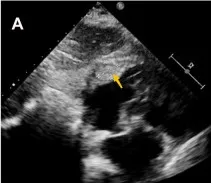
Multiple investigations for diagnosis of Case3. (A) Transthoracic echocardiography showed cardiac mass lesion (arrow) in the RA.
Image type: radiology (ultrasound)